Field crop: tomato
Growth stage: 1
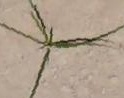
Species: cyperus